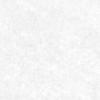
Label: no_change